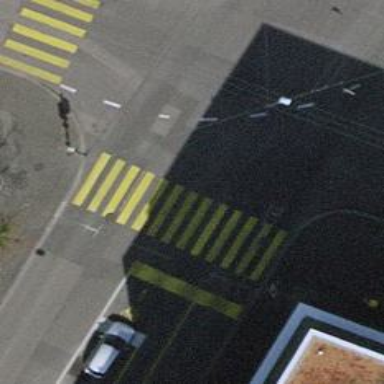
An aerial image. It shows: Road crossing with traffic signals.